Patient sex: M
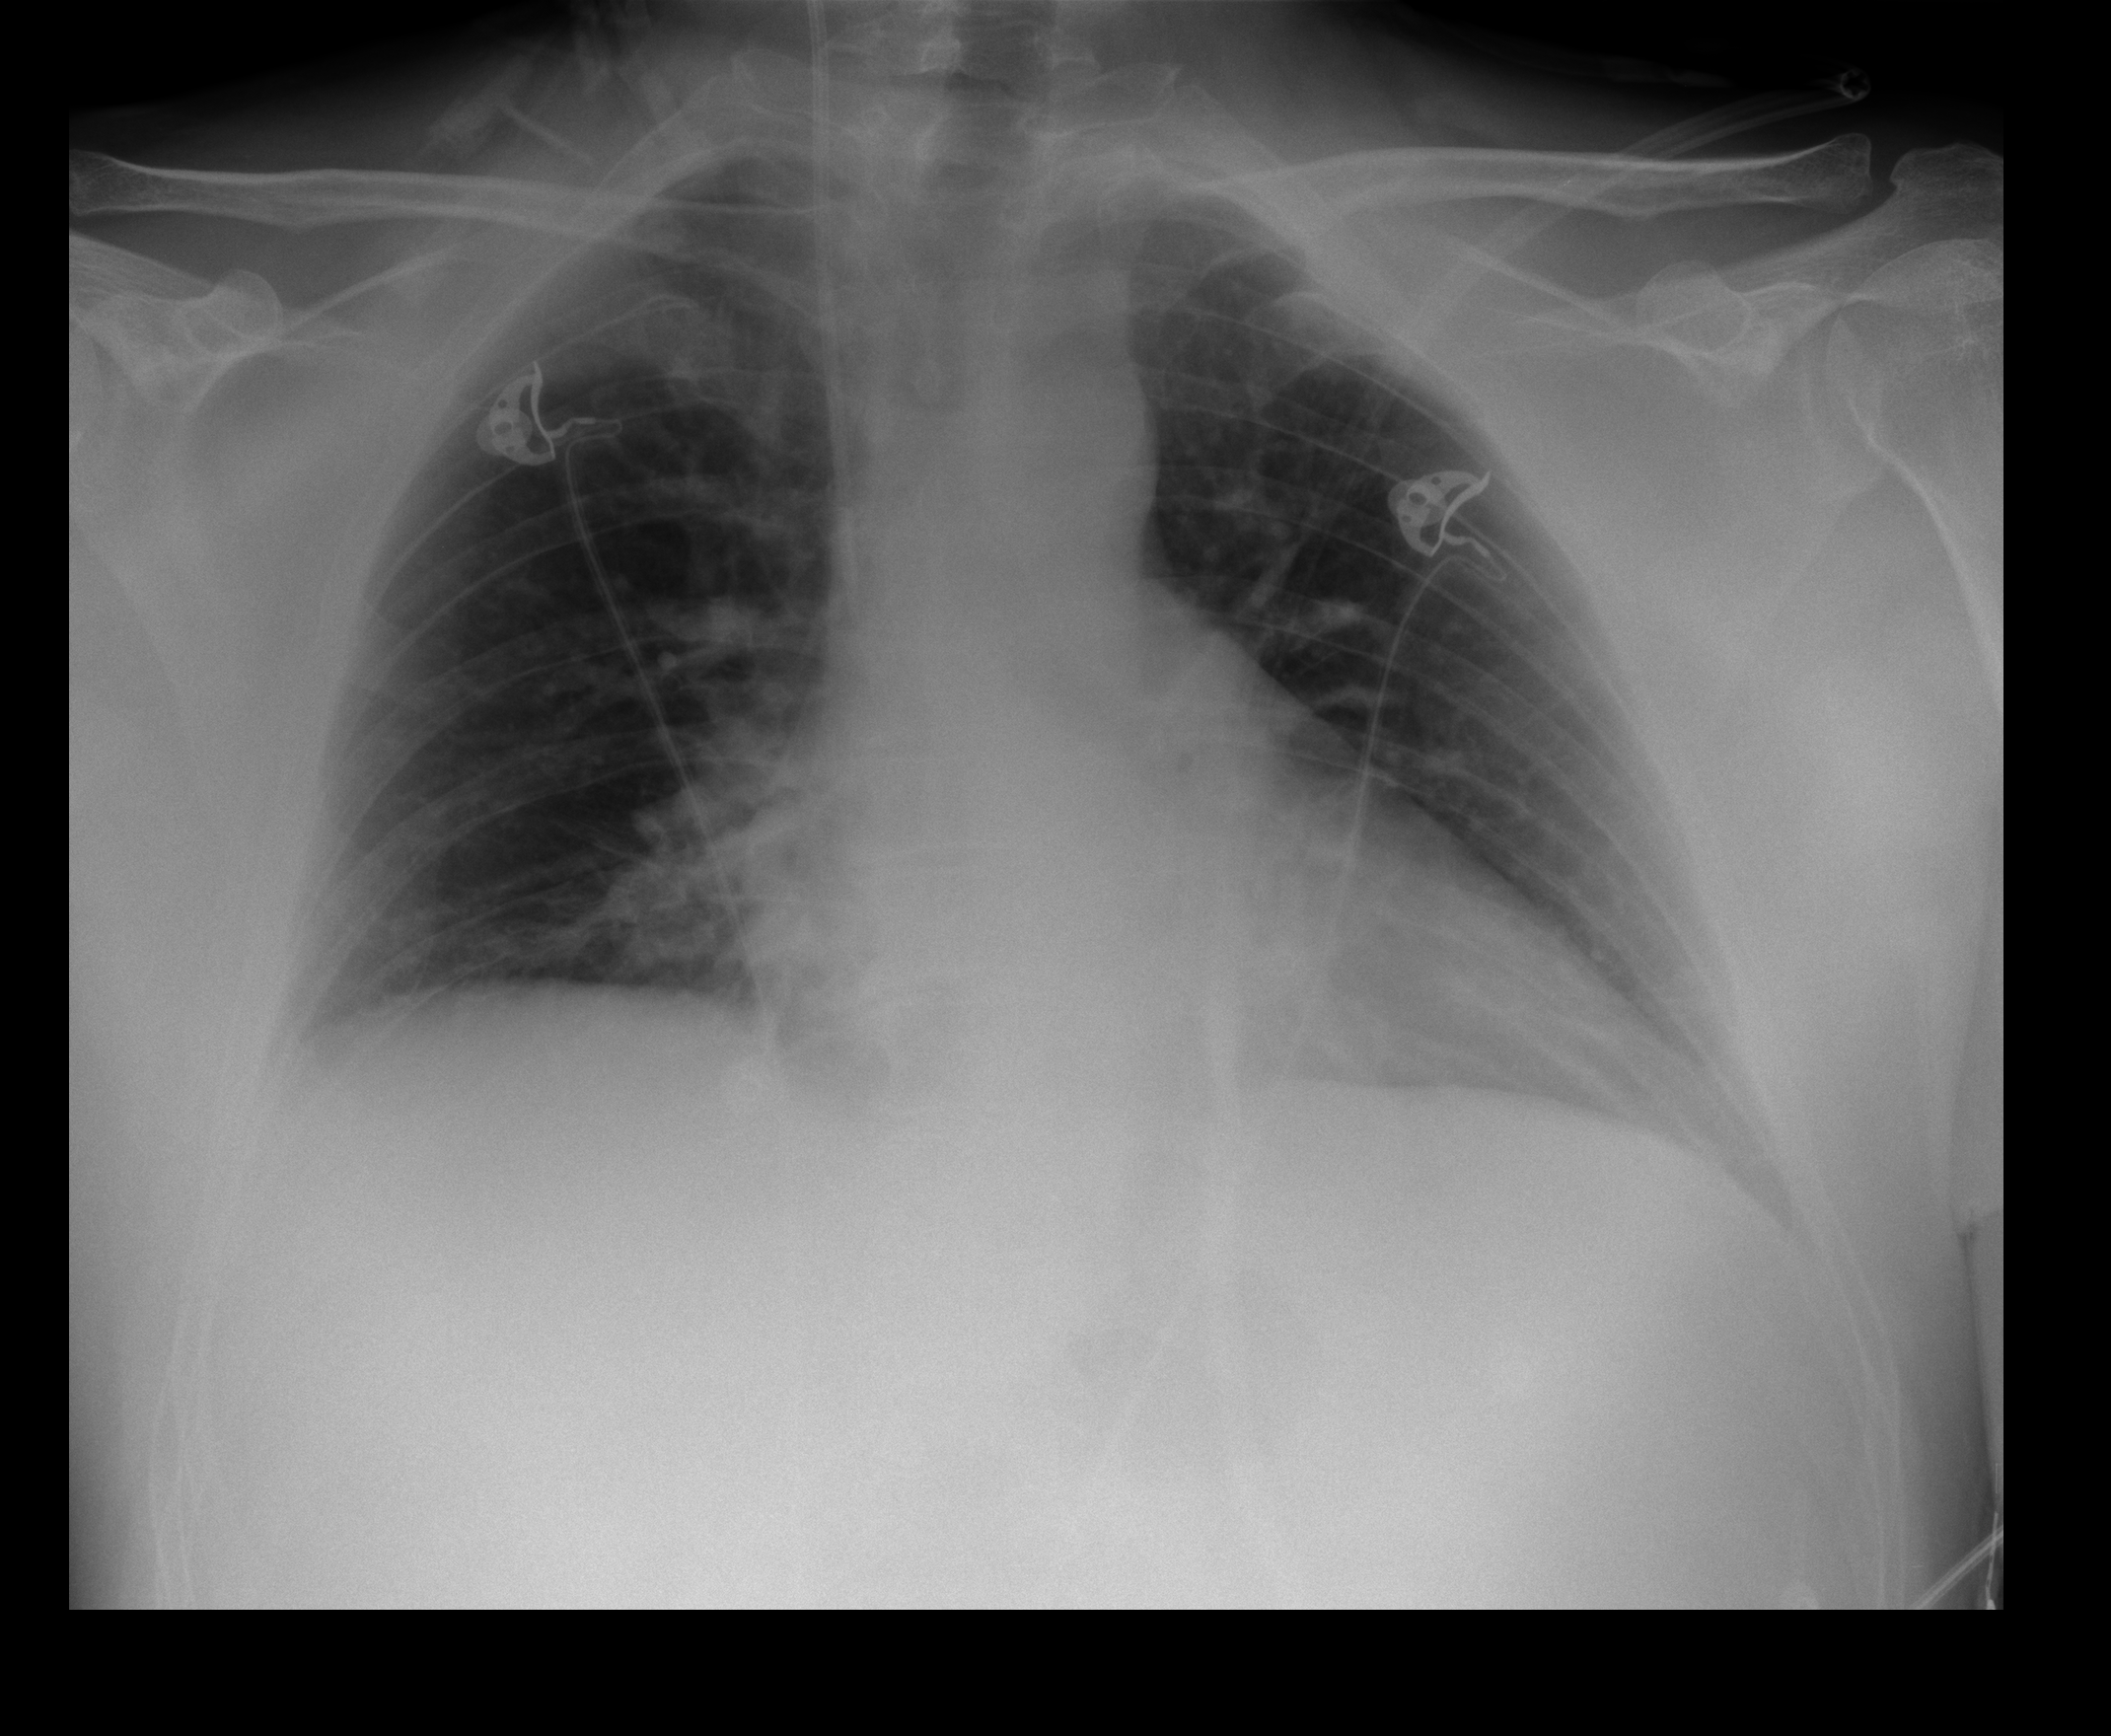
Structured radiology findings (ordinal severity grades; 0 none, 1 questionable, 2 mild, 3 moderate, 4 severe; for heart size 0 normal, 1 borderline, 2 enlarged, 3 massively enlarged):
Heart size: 2
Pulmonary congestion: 0
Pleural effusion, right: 0
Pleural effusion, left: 0
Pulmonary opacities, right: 0
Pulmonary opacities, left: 0
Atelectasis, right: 2
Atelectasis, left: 0